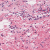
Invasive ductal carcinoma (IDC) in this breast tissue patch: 0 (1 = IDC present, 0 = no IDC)